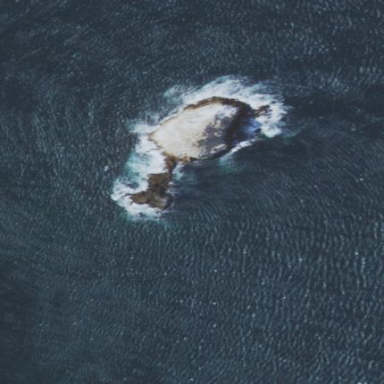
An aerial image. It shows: Islet located along the natural coastline.